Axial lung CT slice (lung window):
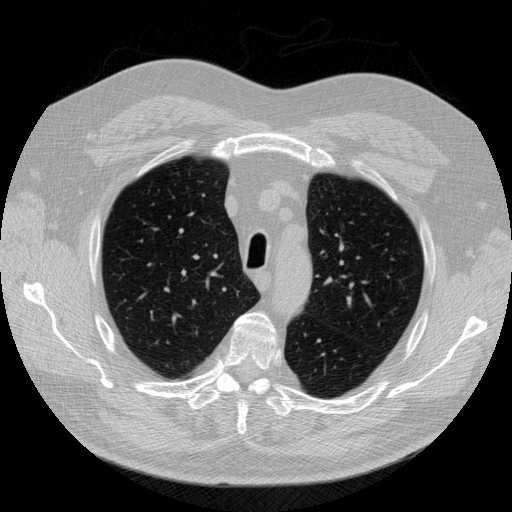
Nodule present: no